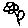
Label: flower